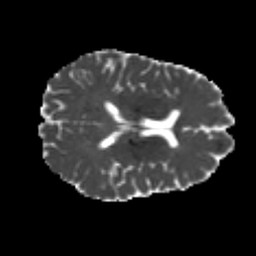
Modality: MD
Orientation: axial
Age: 23
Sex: male
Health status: healthy
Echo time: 0.074 s